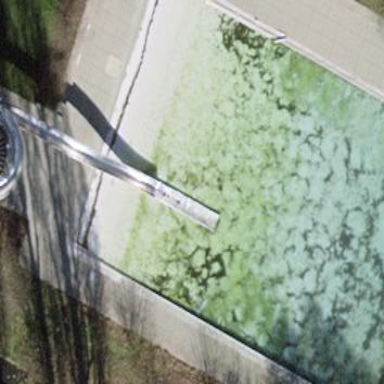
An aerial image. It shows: Swimming pool within leisure land area designed for swimming activities.